Interaction volume radius: 5 \u00c5
Interaction volume height: 10 \u00c5
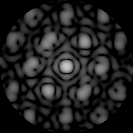
Disorder parameter: 0.4095